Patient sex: F
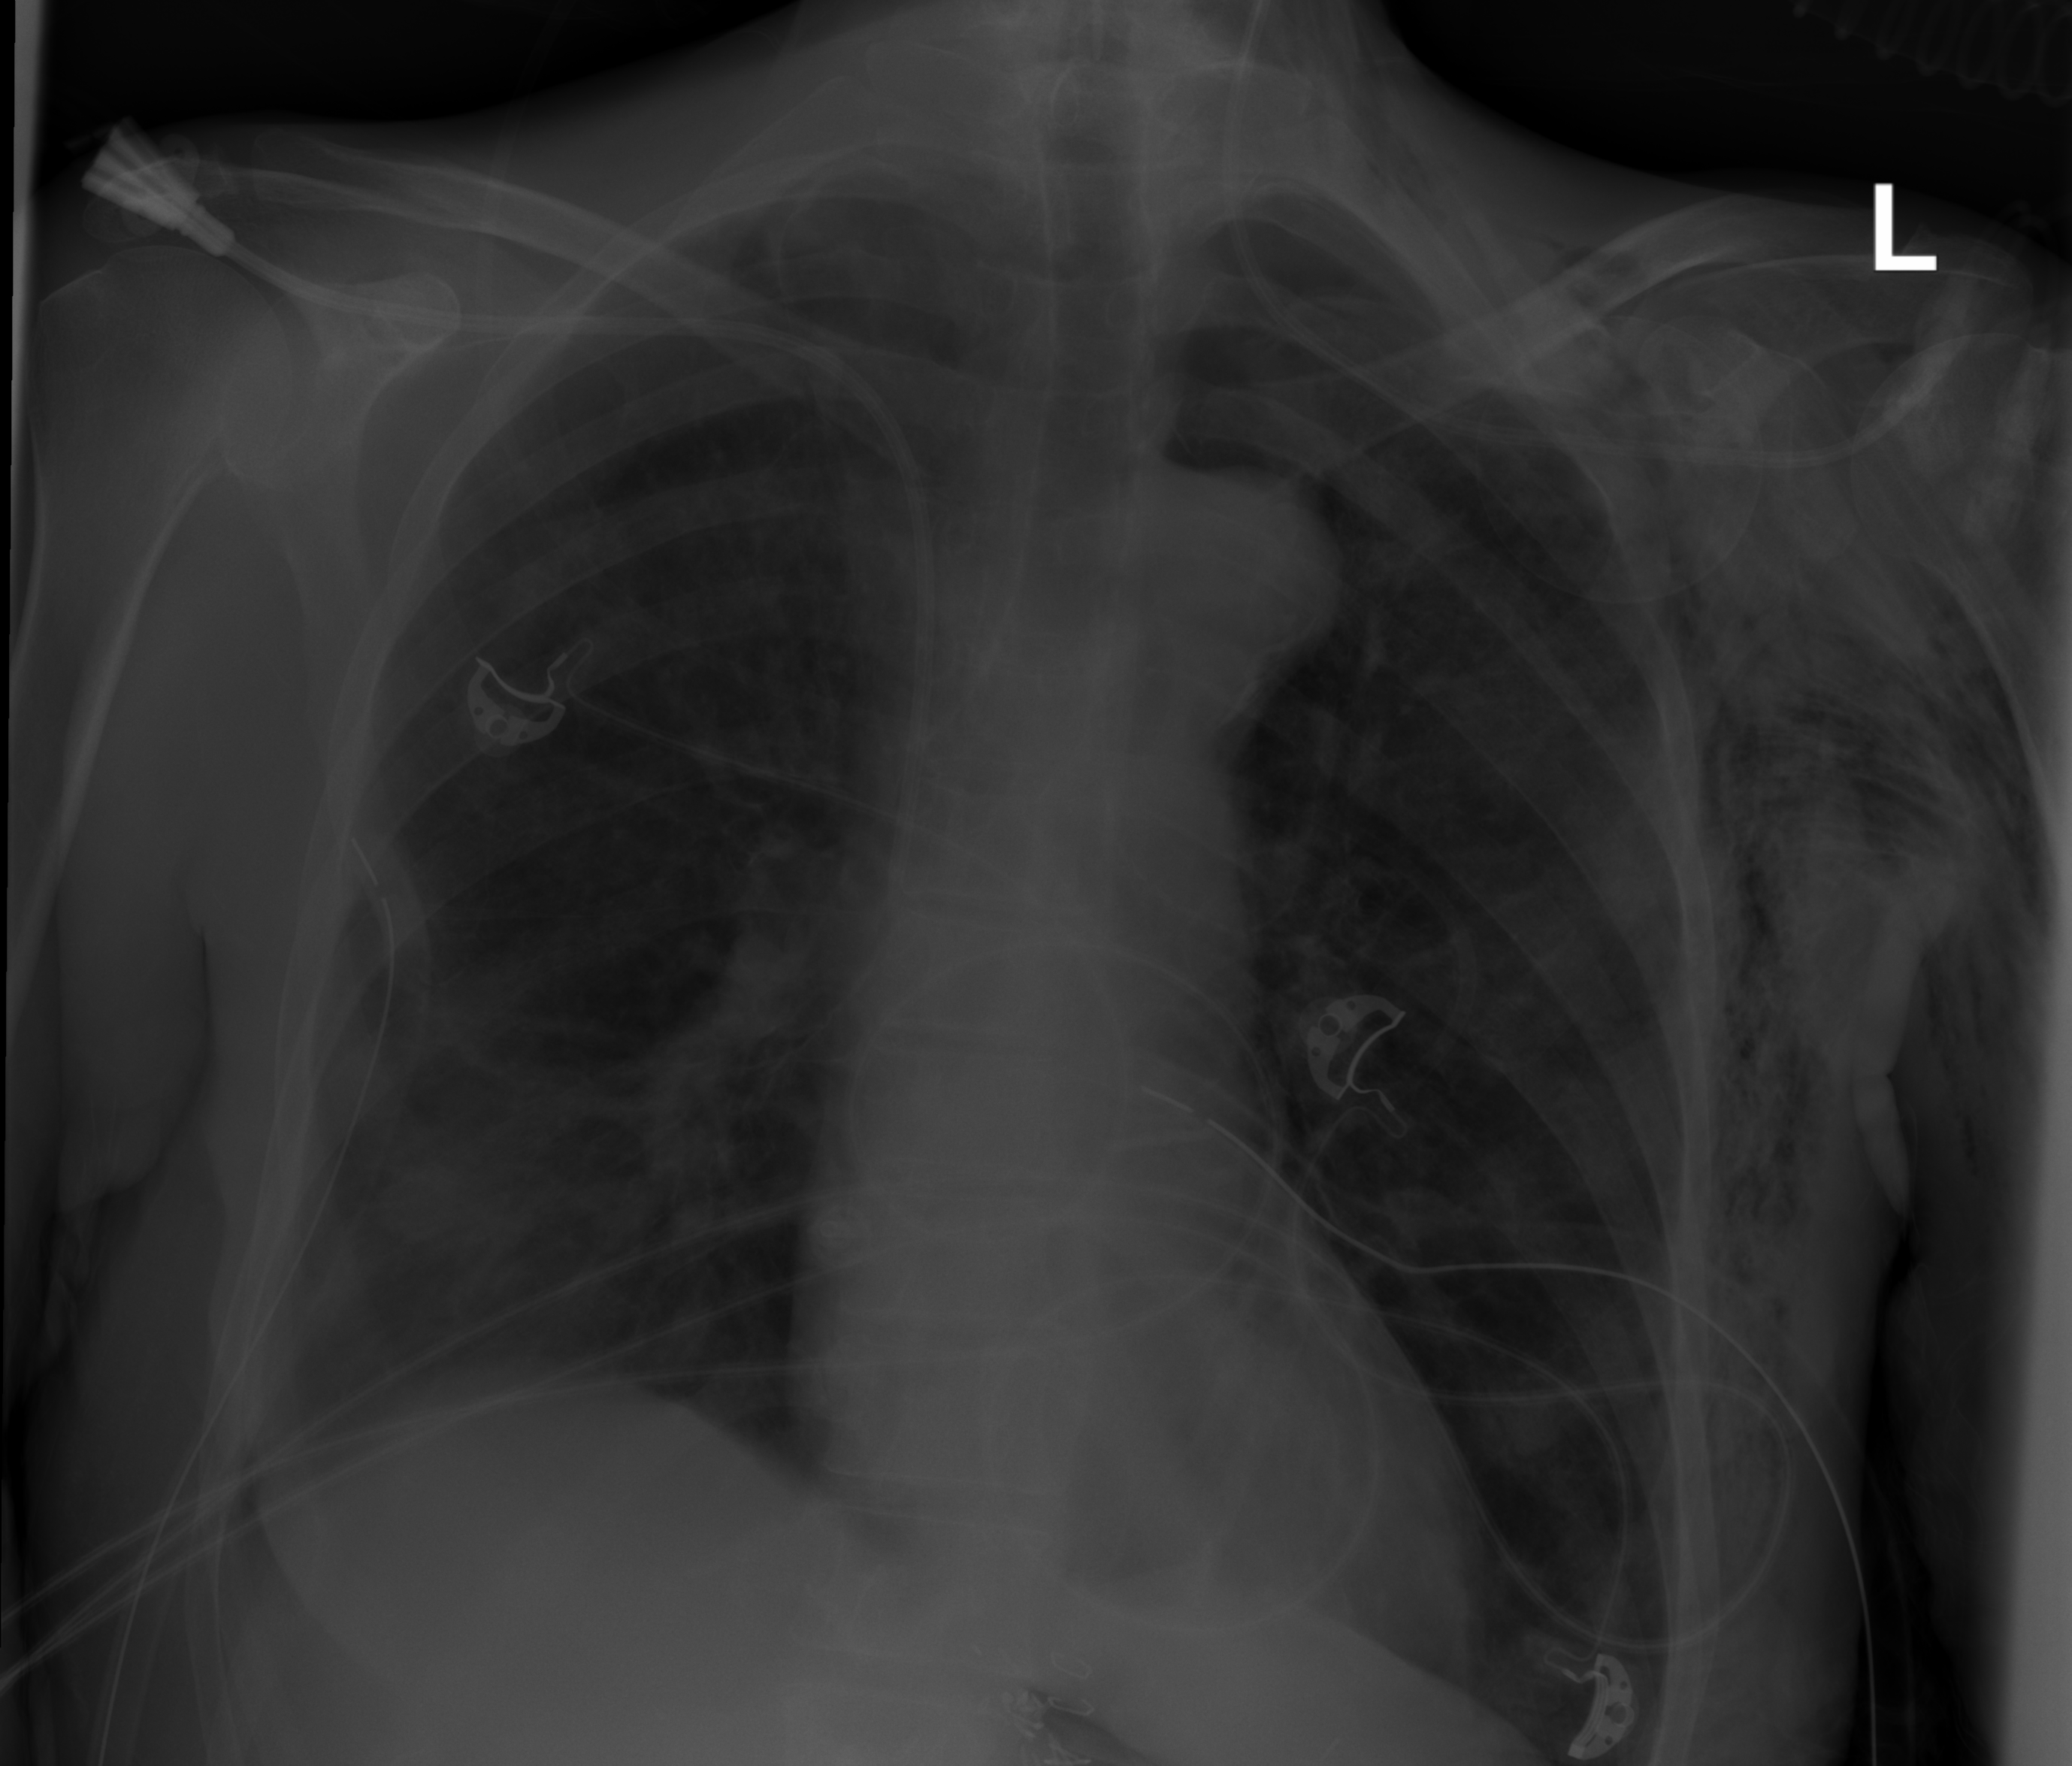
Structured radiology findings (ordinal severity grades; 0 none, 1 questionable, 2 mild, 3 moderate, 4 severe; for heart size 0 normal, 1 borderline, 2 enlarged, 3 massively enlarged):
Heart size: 0
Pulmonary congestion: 0
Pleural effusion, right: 2
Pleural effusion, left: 0
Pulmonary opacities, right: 2
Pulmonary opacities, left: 0
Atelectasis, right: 2
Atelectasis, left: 0